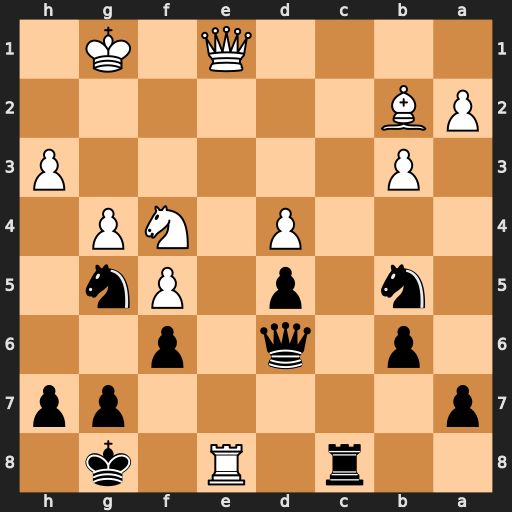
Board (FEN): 2r1R1k1/p5pp/1p1q1p2/1n1p1Pn1/3P1NP1/1P5P/PB6/4Q1K1
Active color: b
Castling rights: -
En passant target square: -
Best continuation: Kf7 Rxc8 Nf3+ Kf1 Nxe1